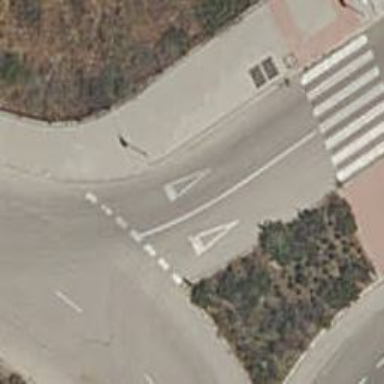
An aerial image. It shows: Road with "give way" sign.